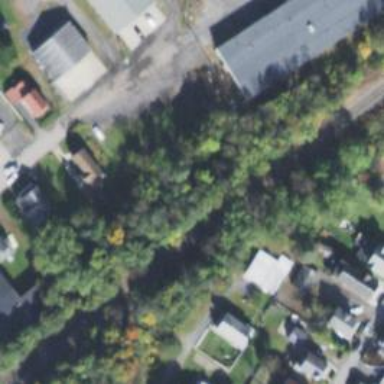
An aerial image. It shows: Railway siding with rails.